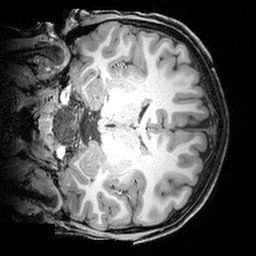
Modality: T1w
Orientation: coronal
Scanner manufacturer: siemens
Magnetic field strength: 3 T
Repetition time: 1.9 s
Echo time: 0.00397 s